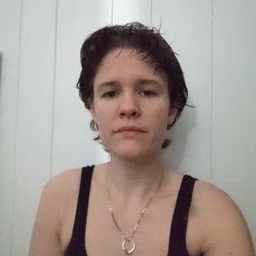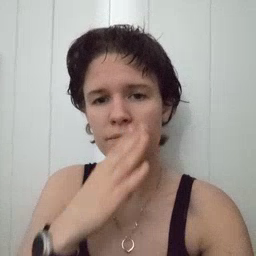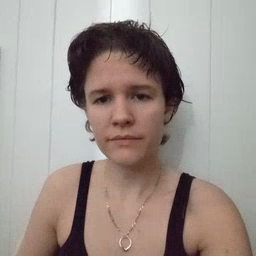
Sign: quiet